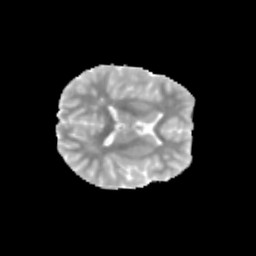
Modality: MD
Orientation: axial
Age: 10
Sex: female
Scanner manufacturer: siemens
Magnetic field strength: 3 T
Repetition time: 3.8 s
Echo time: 0.07 s